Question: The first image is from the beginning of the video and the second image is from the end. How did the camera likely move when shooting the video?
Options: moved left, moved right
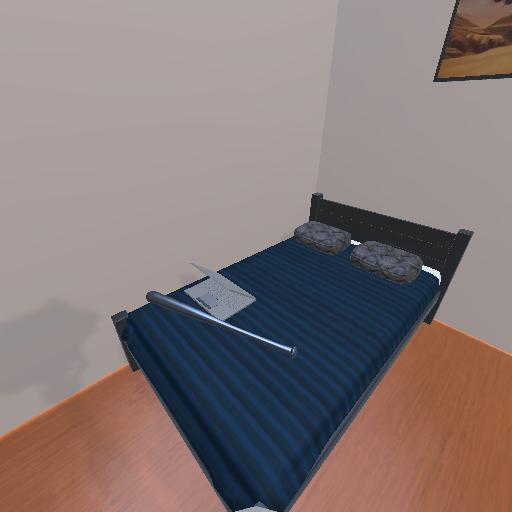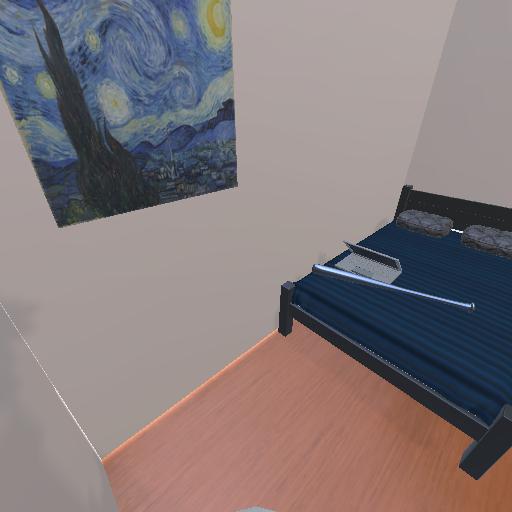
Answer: moved left